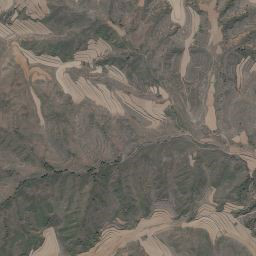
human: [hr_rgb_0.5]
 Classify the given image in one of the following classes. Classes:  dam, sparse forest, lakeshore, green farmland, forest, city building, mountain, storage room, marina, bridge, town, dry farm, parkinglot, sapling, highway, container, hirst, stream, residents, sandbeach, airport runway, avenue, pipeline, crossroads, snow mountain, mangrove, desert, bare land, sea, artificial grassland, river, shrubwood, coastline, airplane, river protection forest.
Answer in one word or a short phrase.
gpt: mountain